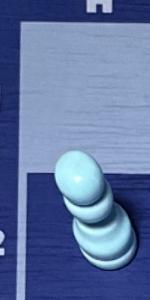
Label: Pawn_White